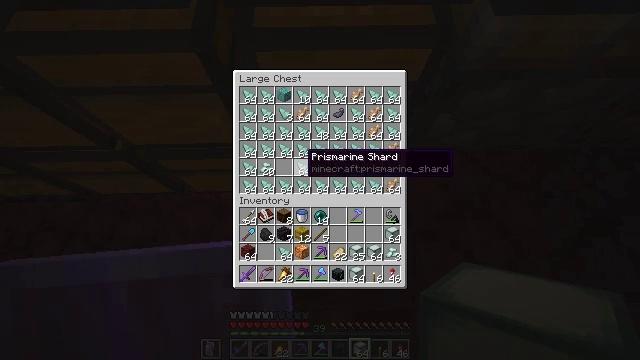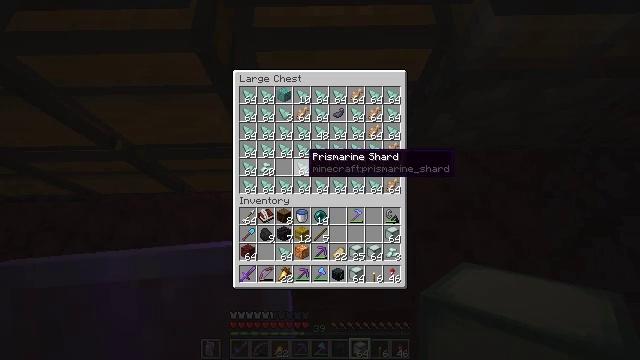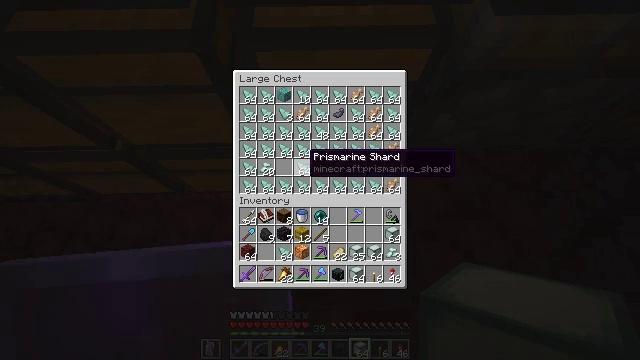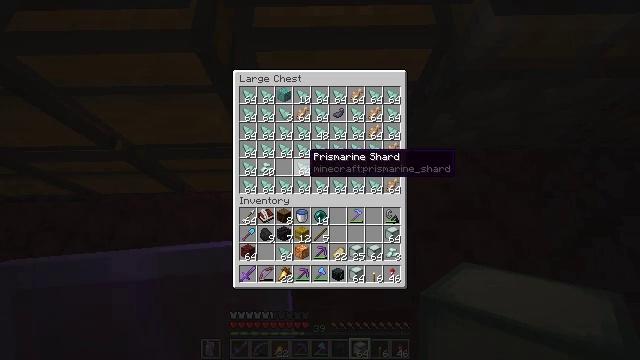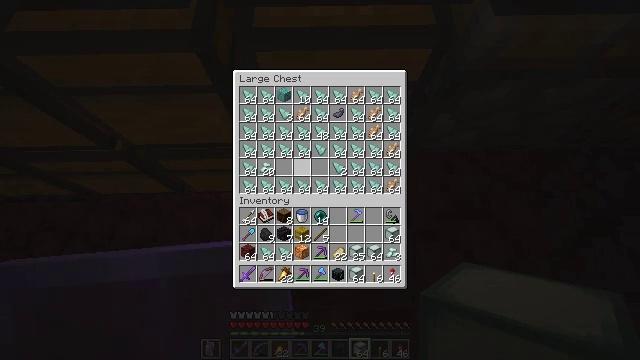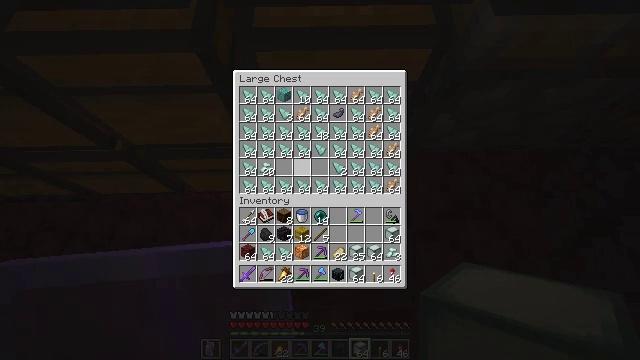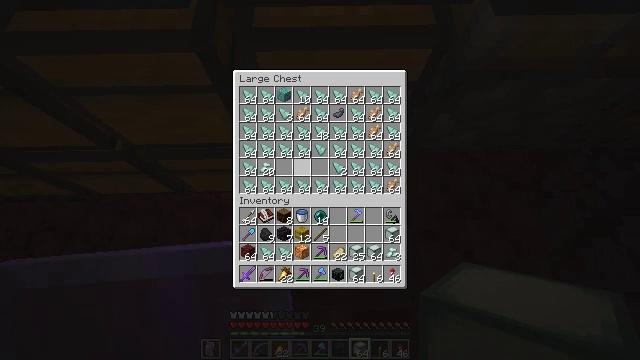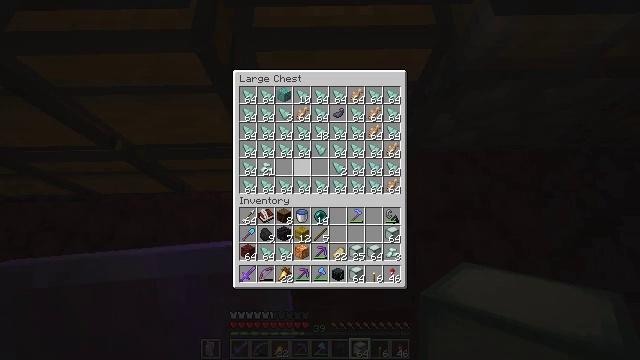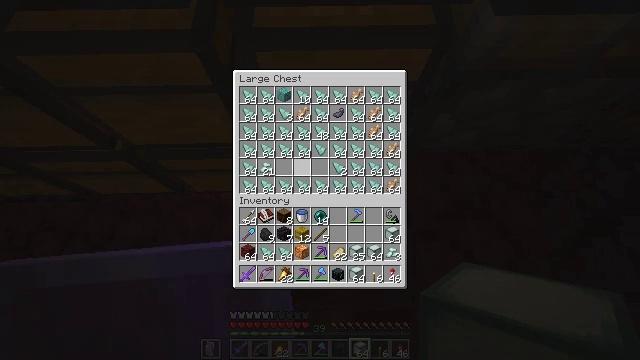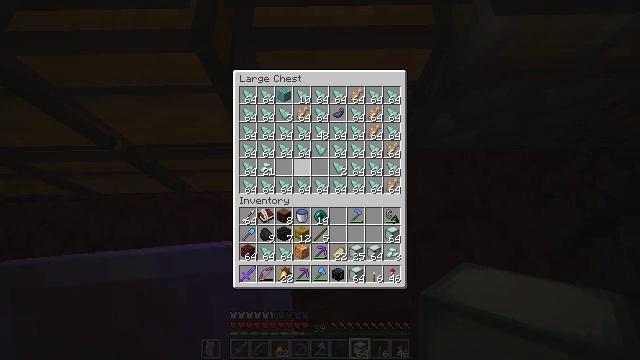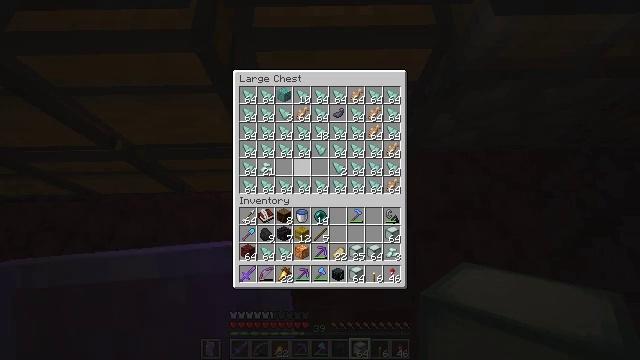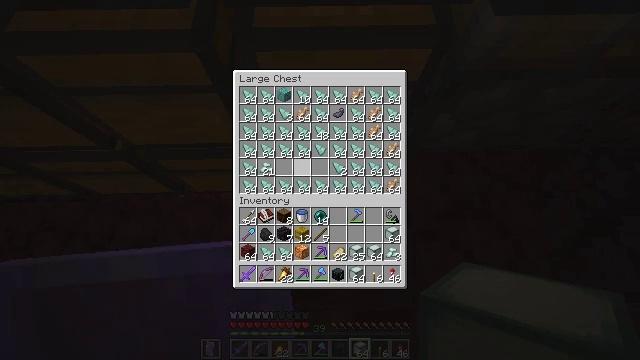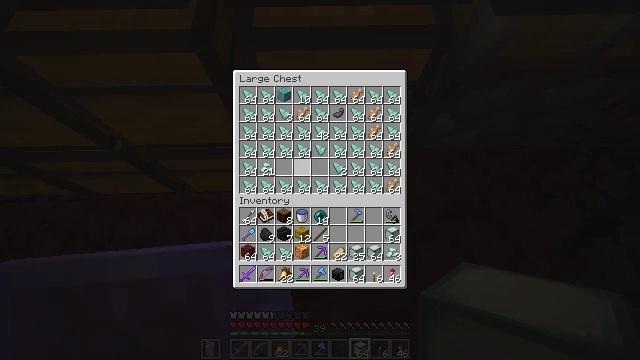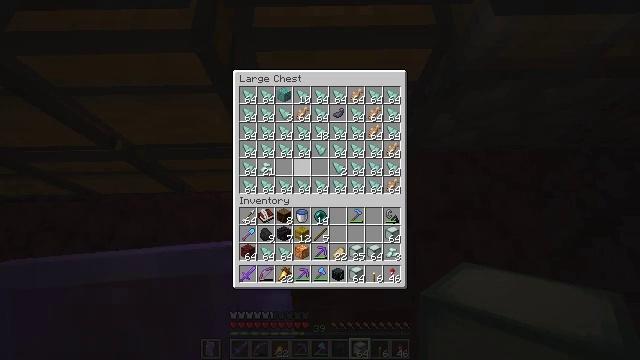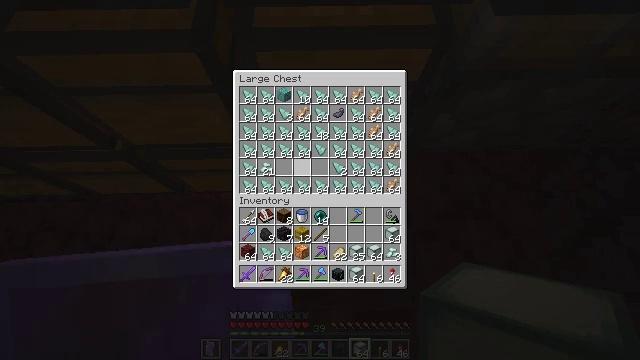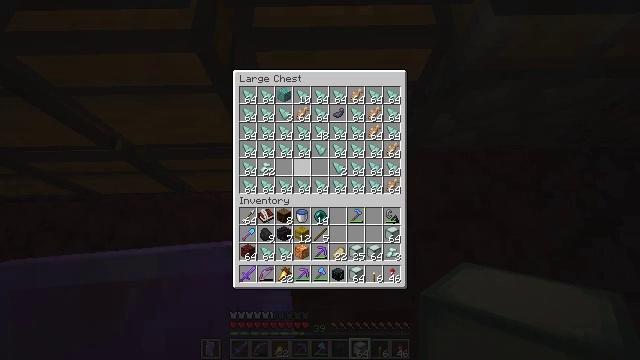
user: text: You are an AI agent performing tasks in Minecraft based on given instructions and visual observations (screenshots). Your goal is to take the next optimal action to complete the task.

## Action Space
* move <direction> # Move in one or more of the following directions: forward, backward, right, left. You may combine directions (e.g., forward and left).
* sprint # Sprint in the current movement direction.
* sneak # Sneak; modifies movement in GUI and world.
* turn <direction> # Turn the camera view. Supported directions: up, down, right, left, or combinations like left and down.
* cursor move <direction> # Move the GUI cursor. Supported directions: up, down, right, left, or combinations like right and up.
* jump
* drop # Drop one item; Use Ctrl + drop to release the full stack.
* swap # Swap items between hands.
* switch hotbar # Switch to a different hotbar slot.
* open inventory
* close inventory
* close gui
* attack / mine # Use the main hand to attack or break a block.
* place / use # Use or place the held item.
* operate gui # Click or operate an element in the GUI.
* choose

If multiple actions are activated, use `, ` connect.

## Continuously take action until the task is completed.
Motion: motion action
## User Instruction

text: Create a sea lantern.
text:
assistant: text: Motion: sneak
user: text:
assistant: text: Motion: sneak
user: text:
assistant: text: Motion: sneak
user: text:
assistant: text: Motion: sneak, operate gui
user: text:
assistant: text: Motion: sneak, operate gui
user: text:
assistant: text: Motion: sneak, operate gui
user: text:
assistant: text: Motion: sneak
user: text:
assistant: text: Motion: sneak
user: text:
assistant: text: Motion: sneak
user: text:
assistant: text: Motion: no_op
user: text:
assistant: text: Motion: no_op
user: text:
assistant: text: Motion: no_op
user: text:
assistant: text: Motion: no_op
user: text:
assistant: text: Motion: no_op
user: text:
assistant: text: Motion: no_op
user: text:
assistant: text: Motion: no_op
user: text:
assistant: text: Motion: close gui
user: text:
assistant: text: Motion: no_op
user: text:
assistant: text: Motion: no_op
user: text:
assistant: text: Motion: no_op
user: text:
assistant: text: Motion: turn up
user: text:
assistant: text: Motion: turn left and up
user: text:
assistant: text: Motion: turn left and up
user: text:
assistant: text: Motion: turn left and up
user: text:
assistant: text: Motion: no_op
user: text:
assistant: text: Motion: no_op
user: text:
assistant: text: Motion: turn right and up
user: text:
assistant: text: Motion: turn right
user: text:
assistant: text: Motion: turn right
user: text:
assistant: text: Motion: no_op